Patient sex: M
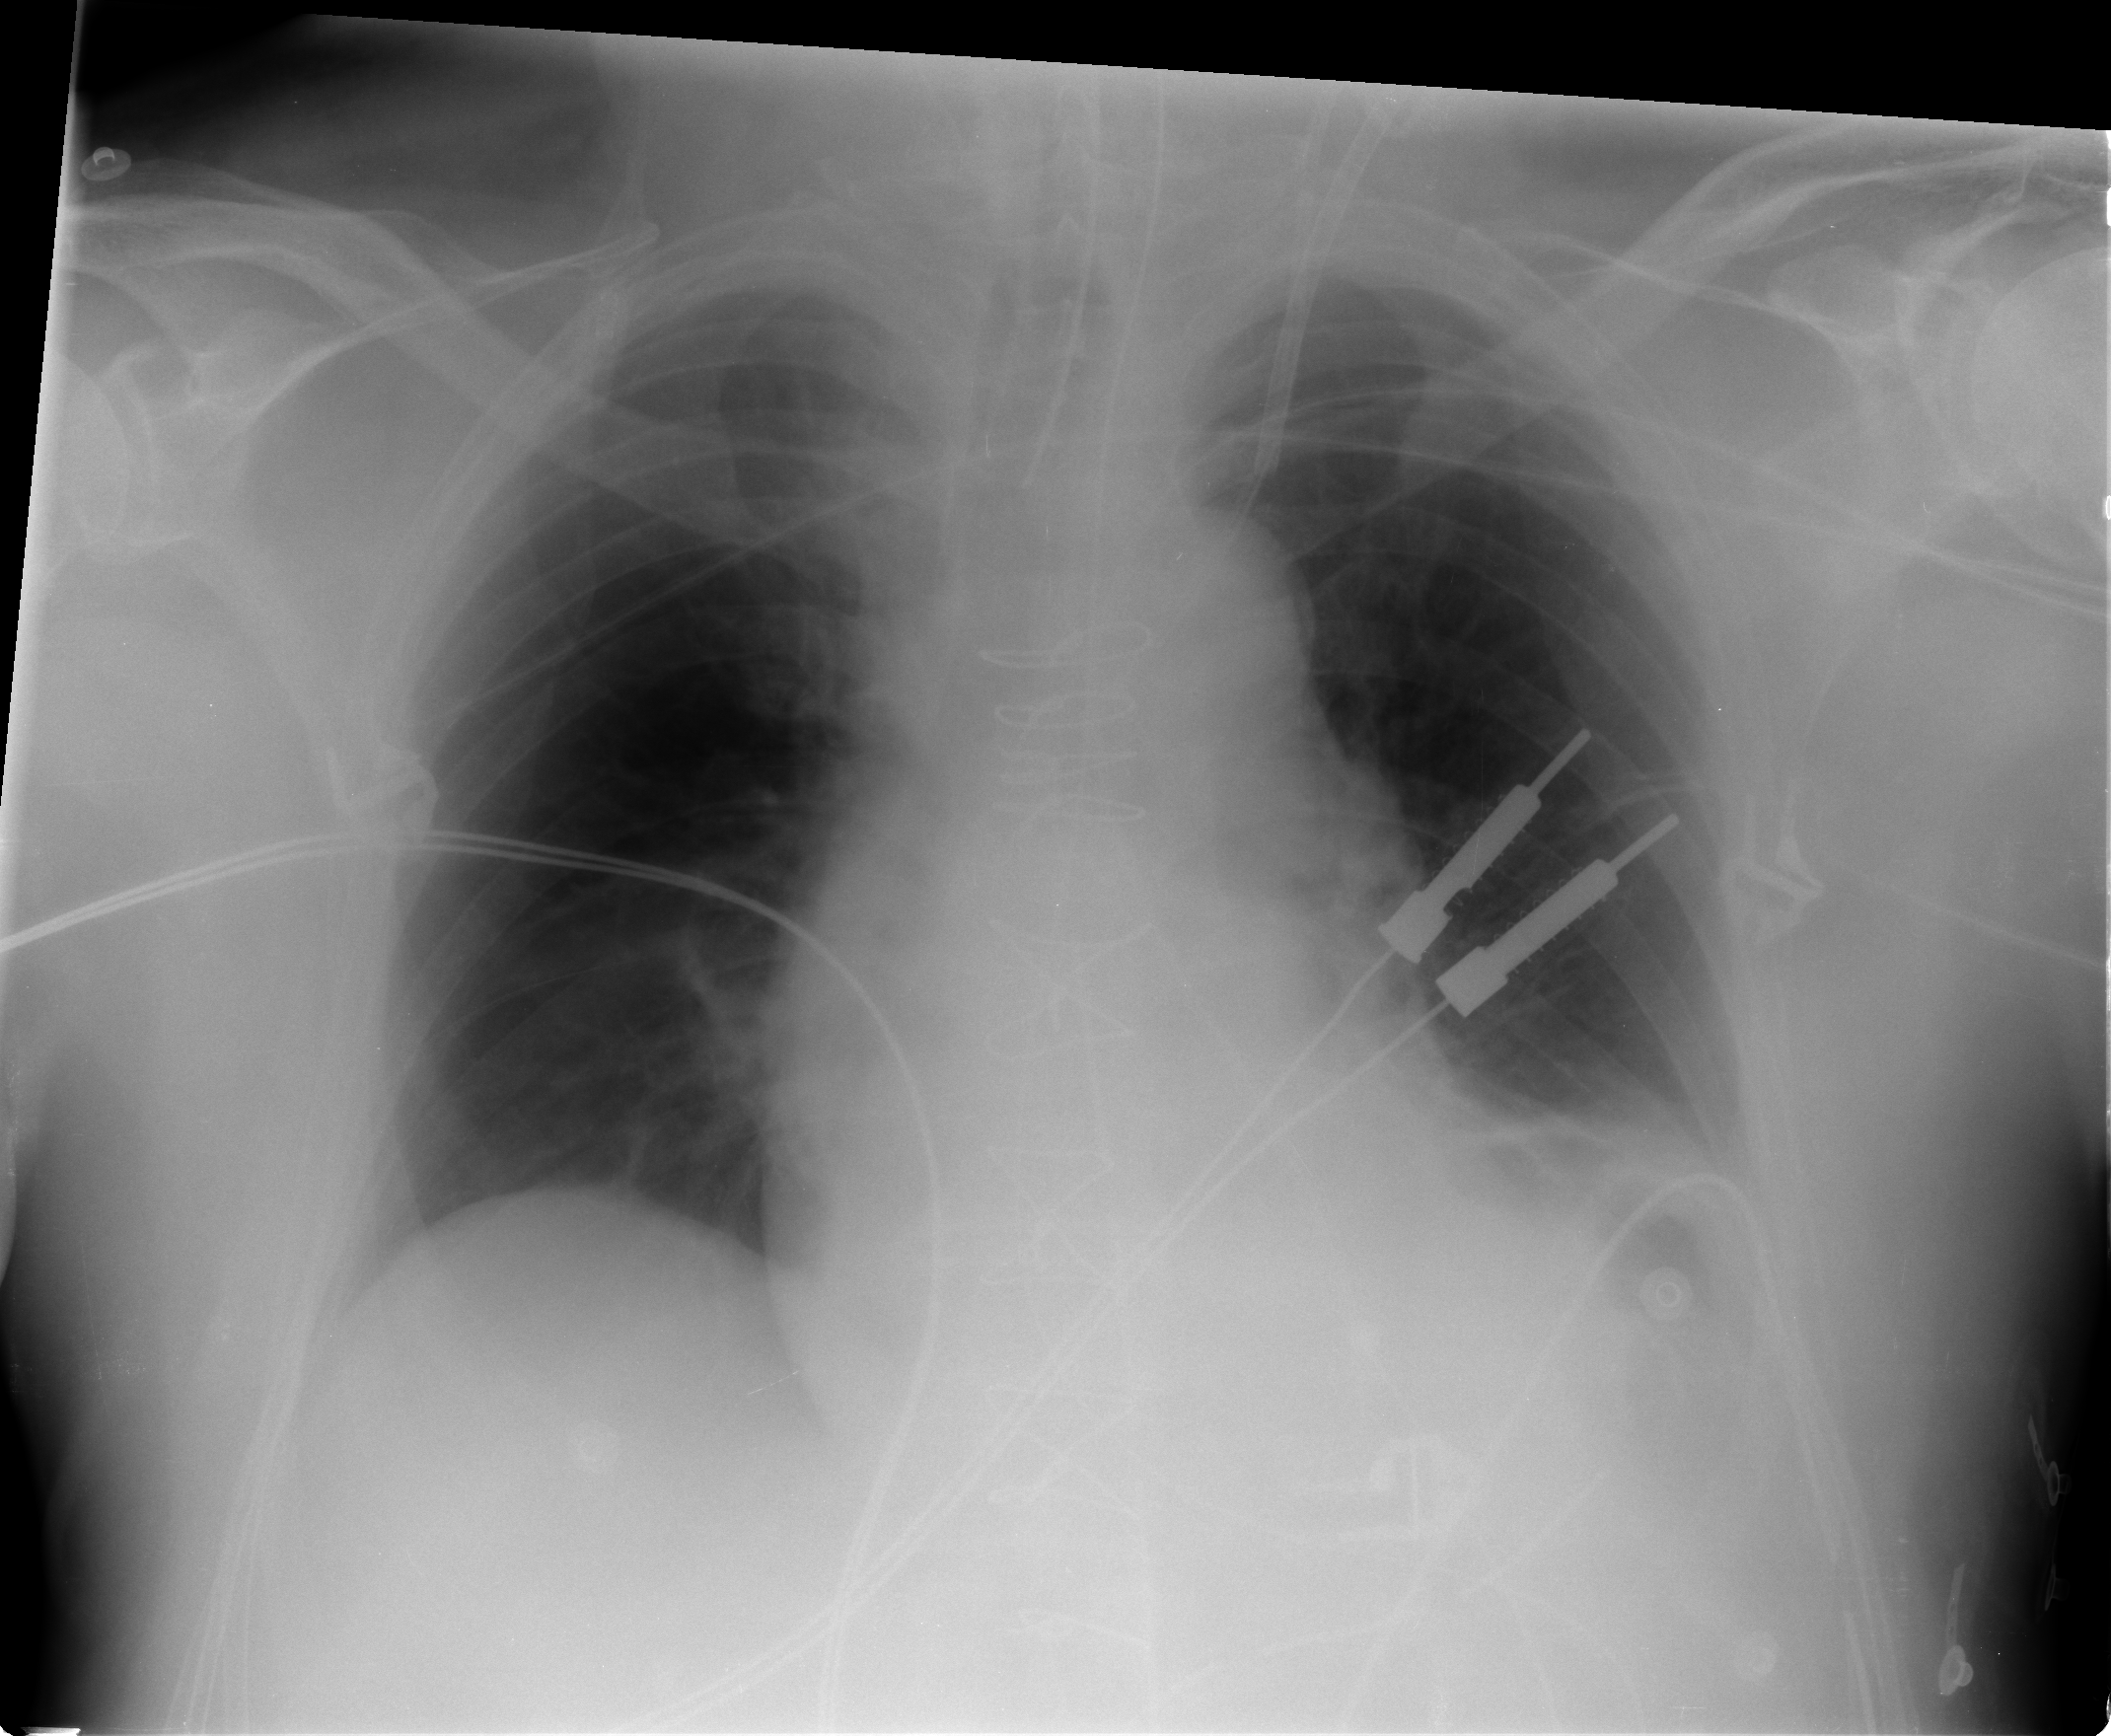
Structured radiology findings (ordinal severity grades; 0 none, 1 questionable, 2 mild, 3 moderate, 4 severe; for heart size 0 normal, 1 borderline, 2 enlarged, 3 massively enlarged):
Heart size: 2
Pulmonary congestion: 0
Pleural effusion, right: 0
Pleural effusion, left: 1
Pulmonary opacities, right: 0
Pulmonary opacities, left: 0
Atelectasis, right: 0
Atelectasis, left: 2